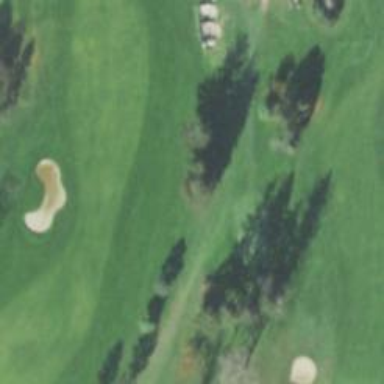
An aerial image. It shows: Pathway for golfing.